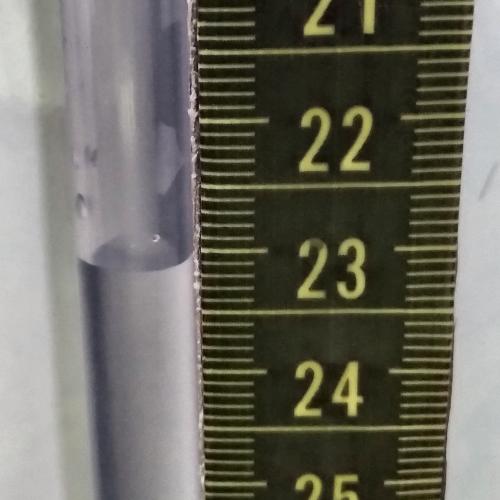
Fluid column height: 23.1 cm